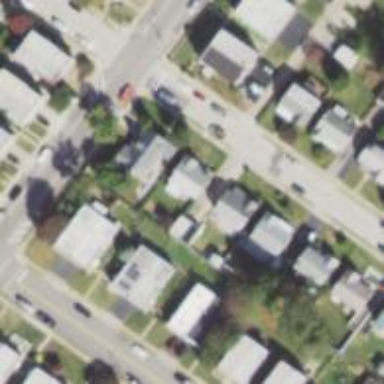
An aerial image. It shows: Alley classified as service road.